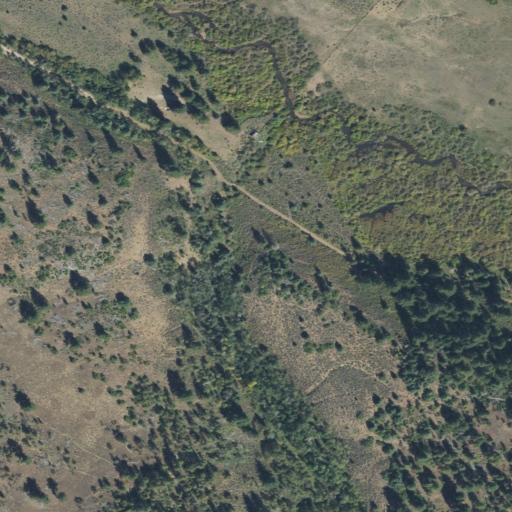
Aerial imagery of valley in Utah named Failure Canyon containing shrub, deciduous forest, evergreen forest, woody wetlands, open development, and mixed forest